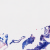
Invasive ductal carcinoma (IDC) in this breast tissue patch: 0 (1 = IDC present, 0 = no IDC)